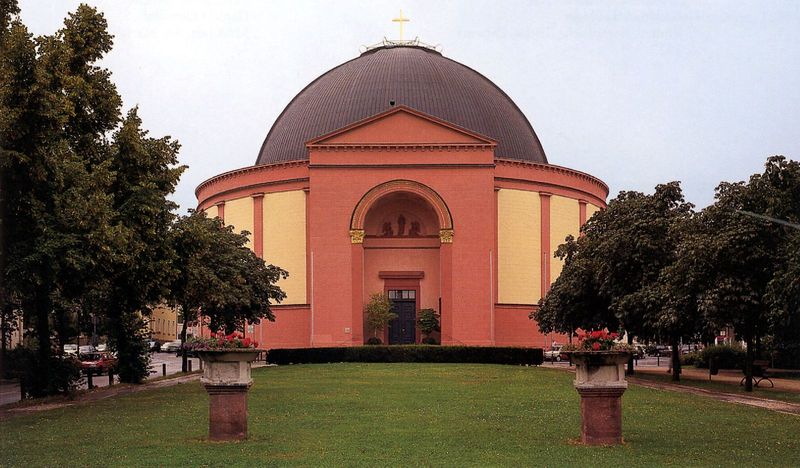
Titel: Katholische Ludwigskirche in Darmstadt
Künstler: Georg Moller
Standort: Darmstadt (EU - D - H)
Schlagwörter: bäume, dreieck, gelb, blumen, straße, säule, anlage, gebäude, gras, park, rot, wiese, architektur, büsche, kirche, gold, rund, garten, blumentopf, kübel, bogen, flächen, giebel, pilaster, rundbogen, kuppel, foto, fotografie, eingang, nische, kreuz, dom, kapitell, dreiecksgiebel, portal, geranien, sakral, frontispitz, tympanon, kuppeldach, eingangstür, rottunde, kapitll